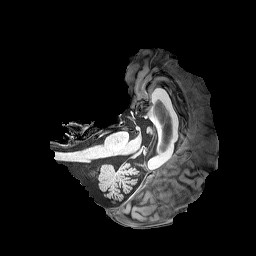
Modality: T1w
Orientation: axial
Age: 51
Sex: male
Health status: healthy